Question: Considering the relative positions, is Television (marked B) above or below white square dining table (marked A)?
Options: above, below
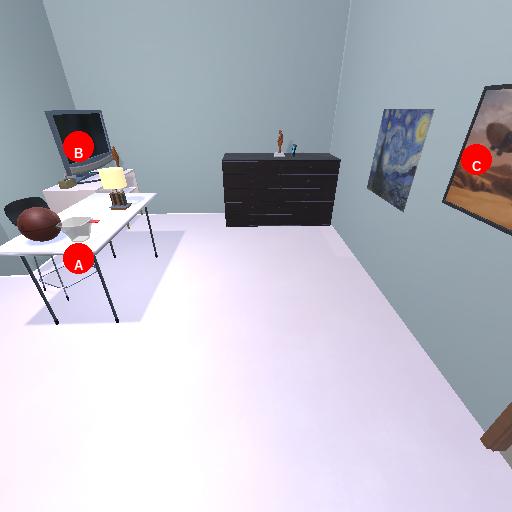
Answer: above